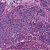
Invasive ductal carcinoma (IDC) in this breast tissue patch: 0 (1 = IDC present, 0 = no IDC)